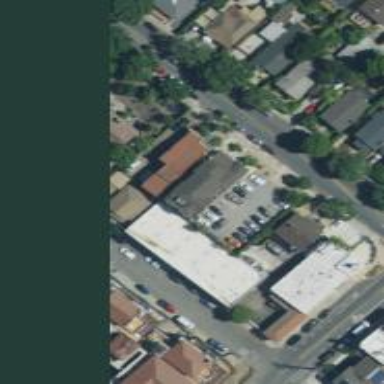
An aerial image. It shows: Healthcare clinic.